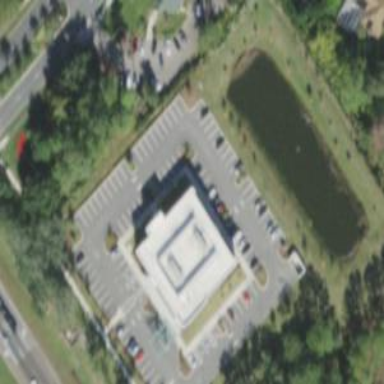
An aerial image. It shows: Clinic building providing healthcare services.